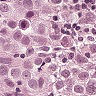
Metastatic tissue present: yes